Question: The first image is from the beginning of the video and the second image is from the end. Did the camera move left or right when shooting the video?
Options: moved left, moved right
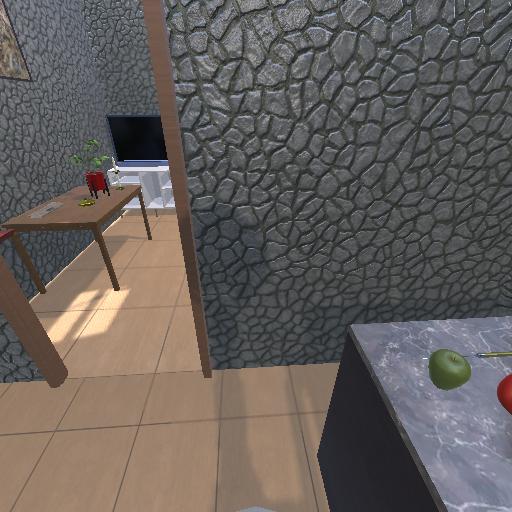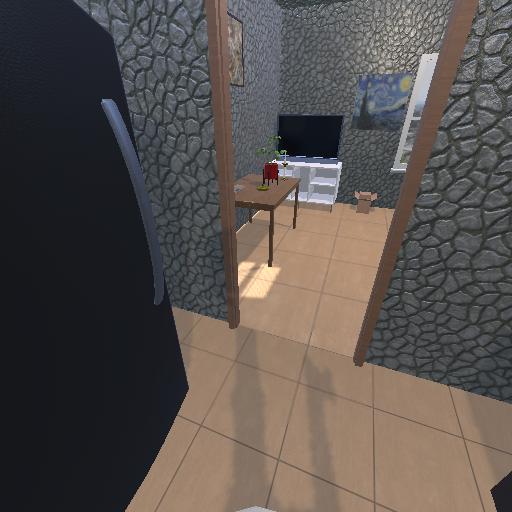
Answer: moved left